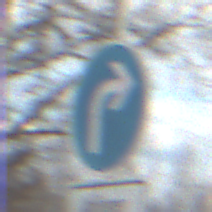
Verkehrszeichen: VorgeschriebeneFahrtrichtungRechts
Zusatzzeichen unten: PersonengruppenFrei2
Umgebung: Outdoor, Nature
Tageszeit: MorningAfternoon
Wetter: PartlyCloudy
Licht: Natural
Jahreszeit: Autumn
Kontrast: LowContrast